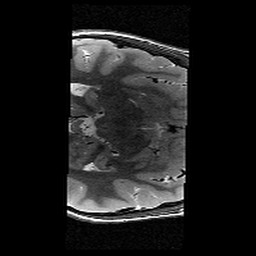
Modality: T2w
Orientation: axial
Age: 11
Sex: female
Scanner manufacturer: siemens
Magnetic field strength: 3 T
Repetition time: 9.23 s
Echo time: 0.067 s